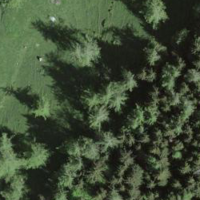
EUNIS habitat code: 43
Species observed at this site:
Sorbus aucuparia